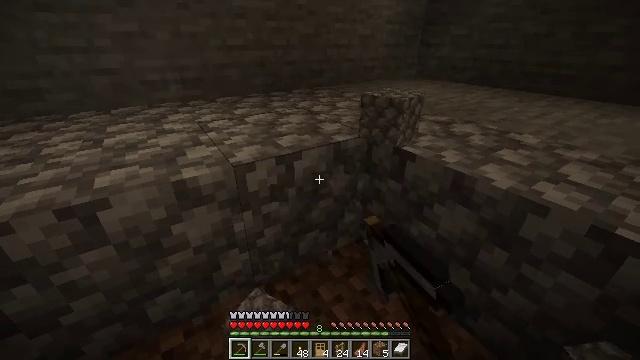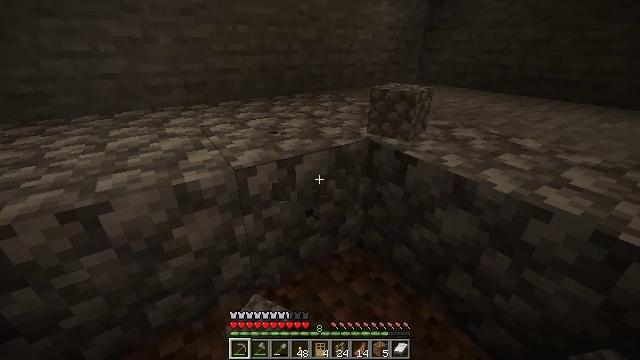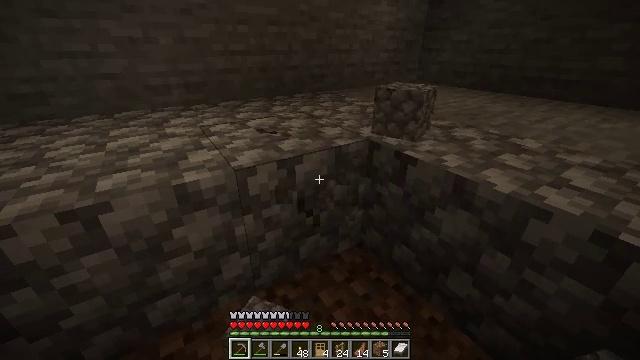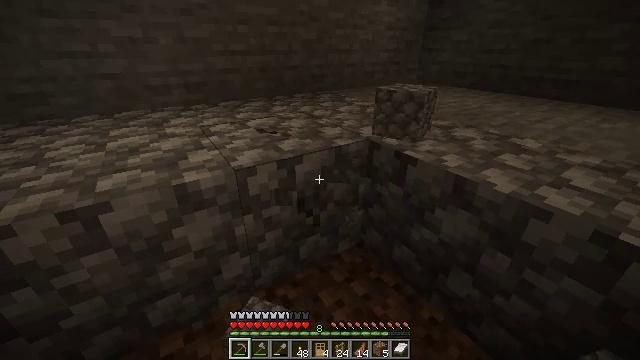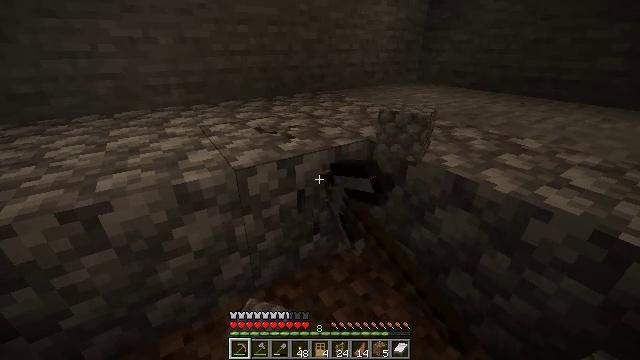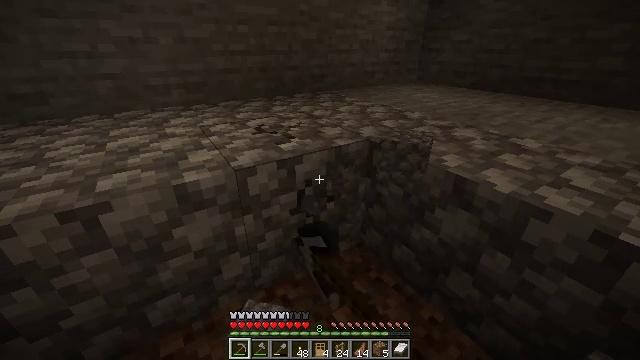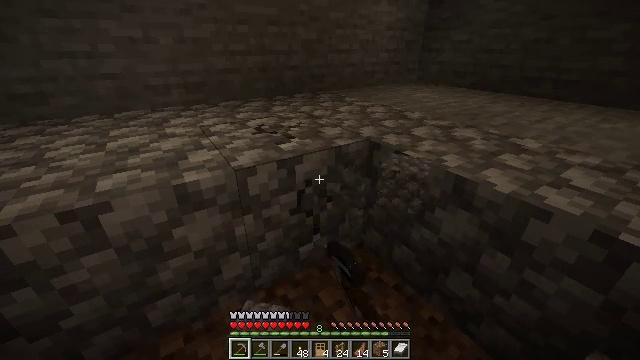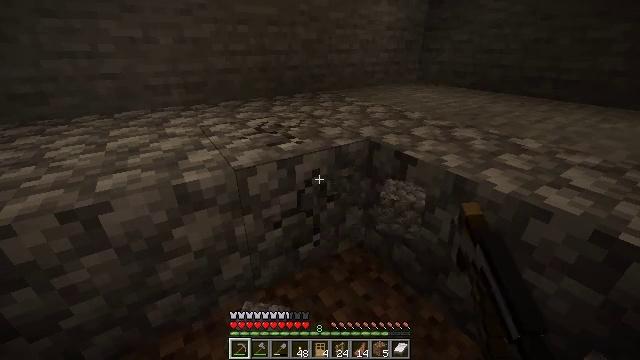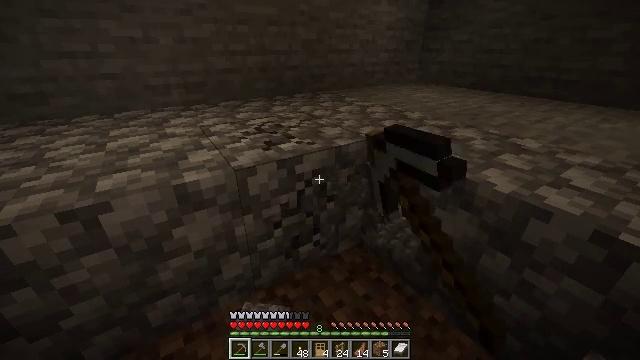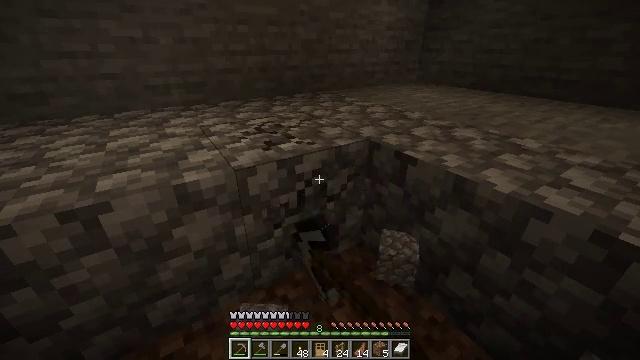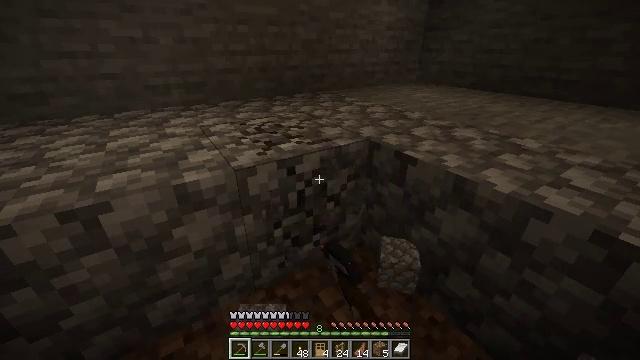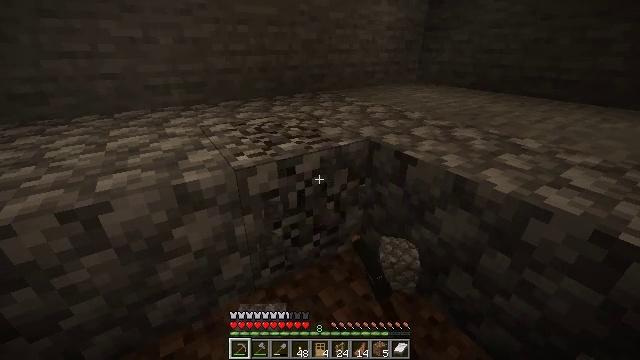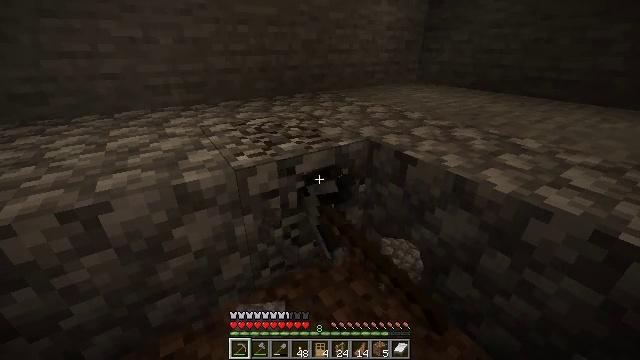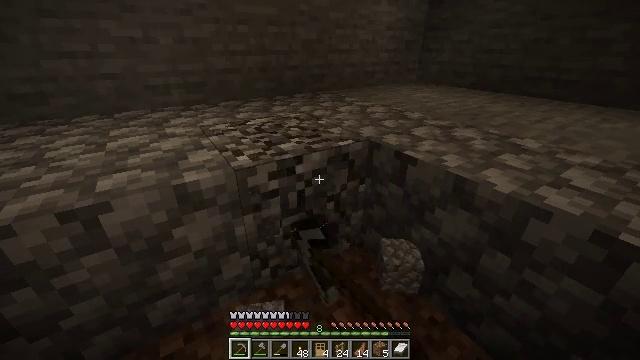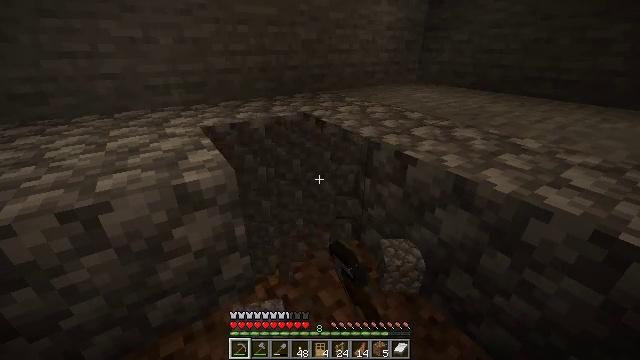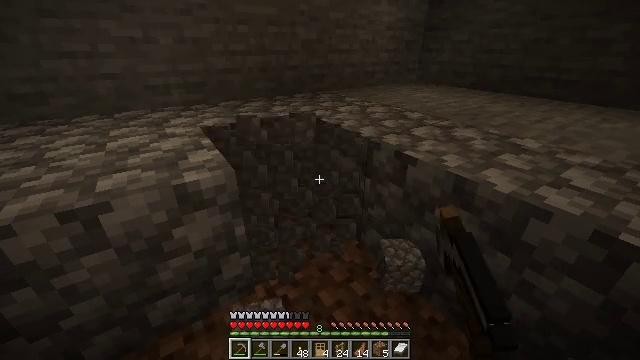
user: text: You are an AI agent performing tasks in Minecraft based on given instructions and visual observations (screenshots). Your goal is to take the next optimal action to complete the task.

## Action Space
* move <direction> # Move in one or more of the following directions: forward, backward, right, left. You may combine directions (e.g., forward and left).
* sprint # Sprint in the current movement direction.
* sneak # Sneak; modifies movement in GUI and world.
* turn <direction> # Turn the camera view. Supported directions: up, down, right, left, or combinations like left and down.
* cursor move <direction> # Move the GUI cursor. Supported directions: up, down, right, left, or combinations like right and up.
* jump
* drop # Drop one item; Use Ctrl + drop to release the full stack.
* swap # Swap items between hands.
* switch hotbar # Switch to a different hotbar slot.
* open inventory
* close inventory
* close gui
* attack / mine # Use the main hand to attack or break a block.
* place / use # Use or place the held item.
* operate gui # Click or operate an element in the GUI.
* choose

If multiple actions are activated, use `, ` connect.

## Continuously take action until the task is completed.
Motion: motion action
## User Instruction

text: Digging the cobblestone underground.
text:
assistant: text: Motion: attack / mine
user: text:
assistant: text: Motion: attack / mine
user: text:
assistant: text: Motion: attack / mine
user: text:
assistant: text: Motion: attack / mine
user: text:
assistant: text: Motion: attack / mine
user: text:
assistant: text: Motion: attack / mine
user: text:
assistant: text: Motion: attack / mine
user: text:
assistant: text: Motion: attack / mine
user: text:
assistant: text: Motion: attack / mine
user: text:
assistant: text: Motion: attack / mine
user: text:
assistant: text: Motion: attack / mine
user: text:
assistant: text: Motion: attack / mine
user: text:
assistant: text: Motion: attack / mine
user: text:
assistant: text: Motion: attack / mine
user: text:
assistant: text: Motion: attack / mine
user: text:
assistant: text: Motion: attack / mine
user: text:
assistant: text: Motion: attack / mine
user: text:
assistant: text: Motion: turn left, attack / mine
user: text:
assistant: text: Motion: attack / mine
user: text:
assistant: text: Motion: turn left, attack / mine
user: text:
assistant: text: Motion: turn left, attack / mine
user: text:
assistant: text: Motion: turn left, attack / mine
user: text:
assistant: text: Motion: turn left, attack / mine
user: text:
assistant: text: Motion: attack / mine
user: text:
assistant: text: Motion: attack / mine
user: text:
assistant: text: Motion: attack / mine
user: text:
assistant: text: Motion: attack / mine
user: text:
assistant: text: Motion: attack / mine
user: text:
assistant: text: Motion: attack / mine
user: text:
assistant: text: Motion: attack / mine